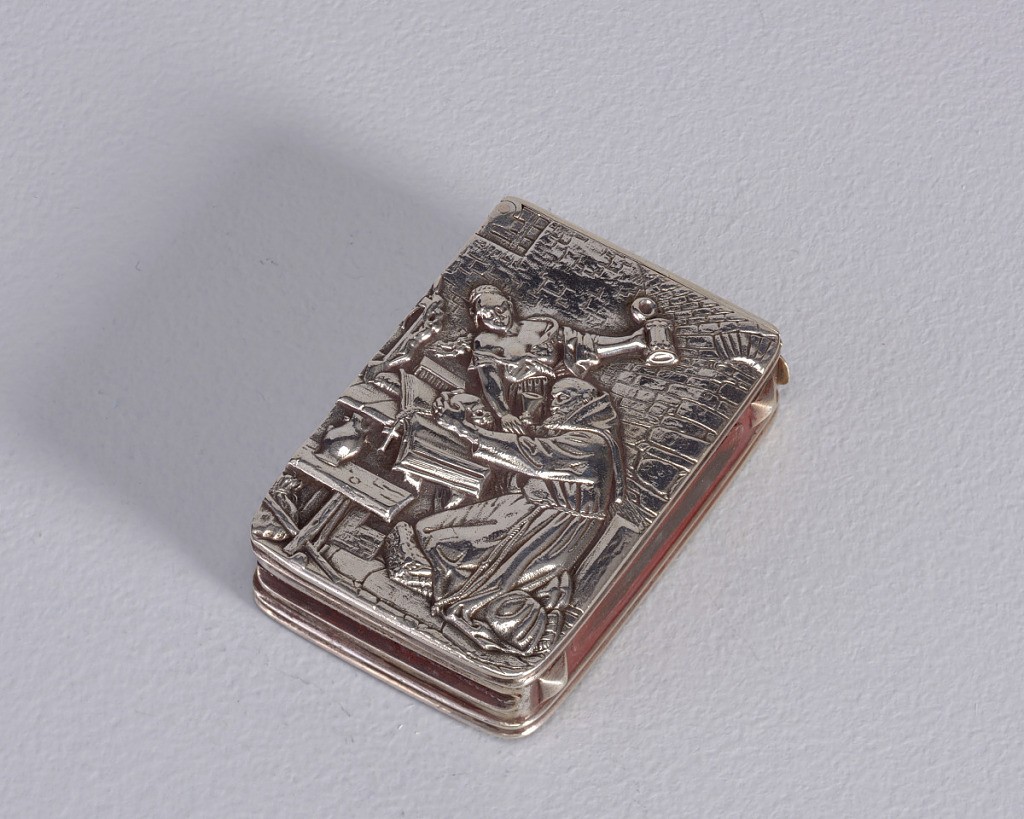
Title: Temptation of St. Anthony
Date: late 19th century
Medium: Silver
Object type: Matchsafe
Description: Rectangular, raised decoration, featuring scene of the Tempatation of St. Anthony. He kneels at wooden table and bench, in monk's robes, before open prayer book, with skull and crucifix in hands. Behind him is woman in low cut dress with beer stein in left hand and drinking glass in right. Scene situated in brick and stone room. Left side of box, and thin, flat lid have square nail head-like decoration on surfaces. Striker on right side is puncuated on top and bottom by same nail head decoration. An additional striker is on bottom. Reverse features textured, honeycomb-like surface. Lid hinged on side, near top.